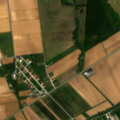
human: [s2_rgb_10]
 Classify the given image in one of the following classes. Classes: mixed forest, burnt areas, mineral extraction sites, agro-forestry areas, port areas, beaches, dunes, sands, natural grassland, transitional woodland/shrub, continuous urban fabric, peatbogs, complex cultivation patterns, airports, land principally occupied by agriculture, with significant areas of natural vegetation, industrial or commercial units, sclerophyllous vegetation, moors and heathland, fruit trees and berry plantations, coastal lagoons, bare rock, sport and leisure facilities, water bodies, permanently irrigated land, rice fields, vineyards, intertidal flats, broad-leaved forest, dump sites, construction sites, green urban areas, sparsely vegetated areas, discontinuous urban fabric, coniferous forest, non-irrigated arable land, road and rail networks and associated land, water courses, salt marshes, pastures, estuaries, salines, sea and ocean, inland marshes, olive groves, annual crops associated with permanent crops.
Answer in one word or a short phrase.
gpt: discontinuous urban fabric, non-irrigated arable land, mixed forest